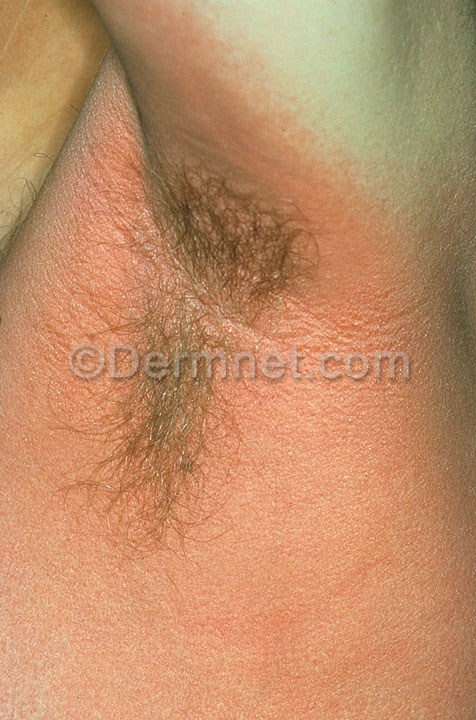
Disease: Exanthems and Drug Eruptions